Question: I have the following code to fetch the data from URL, store it in arrays, and display it inside the table.
I had some issue related to fetching and that is solved on SO <URL>
Now the issue is data is displayed in the table in a manner which is not the ideal one.
When I run the below code, I get this output. That shaded grey portion is my main concern.
When I try to insert any element say button in that grey shaded area through design view, it gets overlapped by table.
If I change
'aTableView = [[UITableView alloc] initWithFrame:[[UIScreen mainScreen]applicationFrame] style:UITableViewStyleGrouped];'
with
'aTableView = [[UITableView alloc] initWithFrame:[[UIScreen mainScreen]applicationFrame] style:UITableViewStylePlained];'
I get the table output without the grey shadow but it's way too simple.
## Note that I'm creating table programmatically.

'''
#import <UIKit/UIKit.h>
@interface fetchdataViewController : UIViewController<UITableViewDataSource,UITableViewDelegate>{
IBOutlet UIWebView *webView;
NSMutableArray *arr1;
NSMutableArray *atarr;
NSMutableArray *arr2;
NSMutableArray *a;
NSMutableArray *b;
NSMutableArray *c;
NSMutableArray *d;
UITableView *aTableView;
}
-(IBAction)btnClicked:(id)sender;
-(IBAction)btnClicked1:(id)sender;
-(void)gainer;
-(void)looser;
@property(nonatomic,retain)NSMutableArray *arr1;
@property(nonatomic,retain)NSMutableArray *arr2;
@property(nonatomic,retain)NSMutableArray *atarr;
@property(nonatomic,retain)NSMutableArray *a;
@property(nonatomic,retain)NSMutableArray *b;
@property(nonatomic,retain)NSMutableArray *c;
@property(nonatomic,retain)NSMutableArray *d;
@property(nonatomic,retain)UIWebView *webView;
@property(nonatomic,retain)UITableView *aTableView;
@end
'''
'''
#import "fetchdataViewController.h"
@implementation fetchdataViewController
NSMutableArray *atarr;
NSMutableArray *arr1;
NSMutableArray *arr2;
NSMutableArray *a;
NSMutableArray *b;
NSMutableArray *c;
NSMutableArray *d;
NSMutableString *mainstr;
NSMutableString *str;
@synthesize webView;
@synthesize arr1;
@synthesize arr2;
@synthesize atarr;
@synthesize a;
@synthesize b;
@synthesize c;
@synthesize d;
@synthesize aTableView;
int i,j;
- (NSInteger)tableView:(UITableView *)tableView numberOfRowsInSection:(NSInteger)section {
return [a count];
}
- (UITableViewCell *)tableView:(UITableView *)tableView
cellForRowAtIndexPath:(NSIndexPath *)indexPath {
static NSString *CellIdentifier=@"Cell";
static NSInteger StateTag = 1;
static NSInteger CapitalTag = 2;
static NSInteger StateTag1 = 3;
static NSInteger StateTag2 = 4;
UITableViewCell *cell=[tableView dequeueReusableCellWithIdentifier:CellIdentifier];
if(cell == nil){
cell=[[[UITableViewCell alloc]initWithFrame:CGRectZero reuseIdentifier:CellIdentifier]autorelease];
CGRect frame;
frame.origin.x = 10;
frame.origin.y = 5;
frame.size.height = 35;
frame.size.width = 170;
UILabel *capitalLabel = [[UILabel alloc] initWithFrame:frame];
capitalLabel.tag = CapitalTag;
[cell.contentView addSubview:capitalLabel];
frame.origin.x += 125;
UILabel *stateLabel = [[UILabel alloc] initWithFrame:frame];
stateLabel.tag = StateTag;
[cell.contentView addSubview:stateLabel];
frame.origin.x += 100;
UILabel *stateLabel1 = [[UILabel alloc] initWithFrame:frame];
stateLabel1.tag = StateTag1;
[cell.contentView addSubview:stateLabel1];
frame.origin.x += 100;
UILabel *stateLabel2 = [[UILabel alloc] initWithFrame:frame];
stateLabel2.tag = StateTag2;
[cell.contentView addSubview:stateLabel2];
}
UILabel *capitalLabel = (UILabel *) [cell.contentView viewWithTag:CapitalTag];
UILabel *stateLabel = (UILabel *) [cell.contentView viewWithTag:StateTag];
UILabel *stateLabel1 = (UILabel *) [cell.contentView viewWithTag:StateTag1];
UILabel *stateLabel2 = (UILabel *) [cell.contentView viewWithTag:StateTag2];
capitalLabel.text=[a objectAtIndex:indexPath.row];
stateLabel.text = [b objectAtIndex:indexPath.row];
stateLabel1.text = [c objectAtIndex:indexPath.row];
stateLabel2.text = [d objectAtIndex:indexPath.row];
return cell;
}
-(IBAction)btnClicked:(id)sender{
[self gainer];
}
-(IBAction)btnClicked1:(id)sender {
[self looser];
}
-(void)gainer{
arr1=[[NSMutableArray alloc]init];
arr2=[[NSMutableArray alloc]init];
a=[[NSMutableArray alloc]init];
b=[[NSMutableArray alloc]init];
c=[[NSMutableArray alloc]init];
d=[[NSMutableArray alloc]init];
NSURL *url=[NSURL URLWithString:@"http://ipad.idealake.com/default.aspx?id=G"];
NSURLRequest *req=[NSURLRequest requestWithURL:url];
[webView loadRequest:req];
//storing page data in string
mainstr=[[NSMutableString alloc] initWithContentsOfURL:url];
atarr=[mainstr componentsSeparatedByString:@"@"];
NSString *str2;
NSString *str3;
for(int i=0; i<[atarr count]-1; i++)
{
// NSLog(@"i=:%i",i);
NSMutableString *str = [atarr objectAtIndex:i];
if (str!= nil)
arr1=[str componentsSeparatedByString:@";"];
for (int k=0;k<[arr1 count];k++)
{
str2 = [arr1 objectAtIndex:k];
[arr2 addObject:str2];
}
}
else
{
//NSLog (@"Nill");
}
}
for(int l=0;l<[arr2 count]/4;l++){
str3=[arr2 objectAtIndex:4*l];
[a addObject:str3];
str3=[arr2 objectAtIndex:(4*l)+1];
[b addObject:str3];
str3=[arr2 objectAtIndex:(4*l)+2];
[c addObject:str3];
str3=[arr2 objectAtIndex:(4*l)+3];
[d addObject:str3];
}
}
-(void)looser{
arr1=[[NSMutableArray alloc]init];
arr2=[[NSMutableArray alloc]init];
a=[[NSMutableArray alloc]init];
b=[[NSMutableArray alloc]init];
c=[[NSMutableArray alloc]init];
d=[[NSMutableArray alloc]init];
NSURL *url=[NSURL URLWithString:@"http://ipad.idealake.com/default.aspx?id=L"];
NSURLRequest *req=[NSURLRequest requestWithURL:url];
[webView loadRequest:req];
mainstr=[[NSMutableString alloc] initWithContentsOfURL:url];
atarr=[mainstr componentsSeparatedByString:@"@"];
NSString *str2;
NSString *str3;
for(int i=0; i<[atarr count]-1; i++)
{
NSMutableString *str = [atarr objectAtIndex:i];
if (str!= nil)
{
arr1=[str componentsSeparatedByString:@";"];
for (int k=0;k<[arr1 count];k++)
{
str2 = [arr1 objectAtIndex:k];
[arr2 addObject:str2];
}
}
else
{
//NSLog (@"Nill");
}
}
for(int l=0;l<[arr2 count]/4;l++){
str3=[arr2 objectAtIndex:4*l];
[a addObject:str3];
str3=[arr2 objectAtIndex:(4*l)+1];
[b addObject:str3];
str3=[arr2 objectAtIndex:(4*l)+2];
[c addObject:str3];
str3=[arr2 objectAtIndex:(4*l)+3];
[d addObject:str3];
}
}
- (void)didReceiveMemoryWarning
{
[super didReceiveMemoryWarning];
}
#pragma mark - View lifecycle
- (void)viewDidLoad
{
arr1=[[NSMutableArray alloc]init];
arr2=[[NSMutableArray alloc]init];
a=[[NSMutableArray alloc]init];
b=[[NSMutableArray alloc]init];
c=[[NSMutableArray alloc]init];
d=[[NSMutableArray alloc]init];
[self gainer];
[super viewDidLoad];
aTableView = [[UITableView alloc] initWithFrame:[[UIScreen mainScreen]applicationFrame] style:UITableViewStyleGrouped];
aTableView.dataSource = self;
aTableView.delegate = self;
aTableView.frame = CGRectMake(0, 10, 720, 500);
[self.view addSubview:aTableView];
[super viewDidLoad];
}
- (void)viewDidUnload
{
[super viewDidUnload];
}
- (void)viewWillAppear:(BOOL)animated
{
[super viewWillAppear:animated];
}
- (void)viewDidAppear:(BOOL)animated
{
[super viewDidAppear:animated];
}
- (void)viewWillDisappear:(BOOL)animated
{
[super viewWillDisappear:animated];
}
- (void)viewDidDisappear:(BOOL)animated
{
[super viewDidDisappear:animated];
}
- (BOOL)shouldAutorotateToInterfaceOrientation:(UIInterfaceOrientation)interfaceOrientation
{
// Return YES for supported orientations
return YES;
}
@end
'''
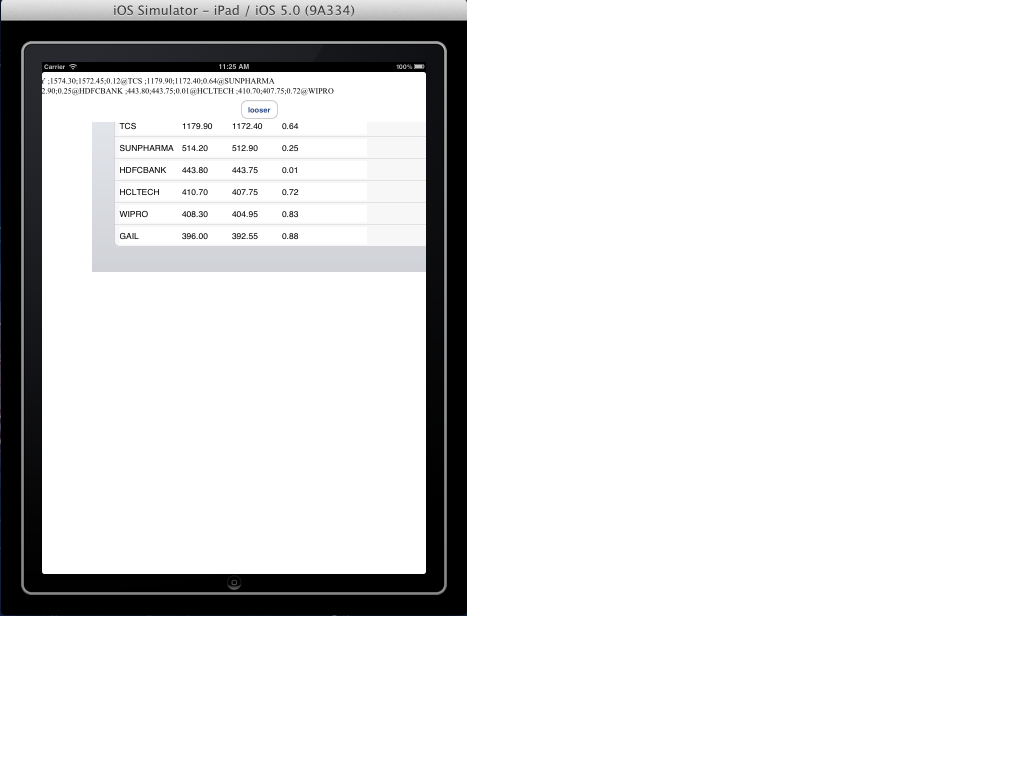
Answer: If your problem is to remove the lightgrey area from your groupedtableview, then you can remove the shaded grey area by adding this to your code:
'''
if ([myTable respondsToSelector:@selector(backgroundView)]) {
myTable.backgroundView = nil;
}
'''
It's an issue that only iPad has with groupedTableViewStyle.